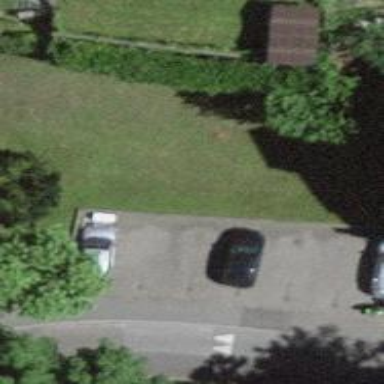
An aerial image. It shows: Parking area with surface.